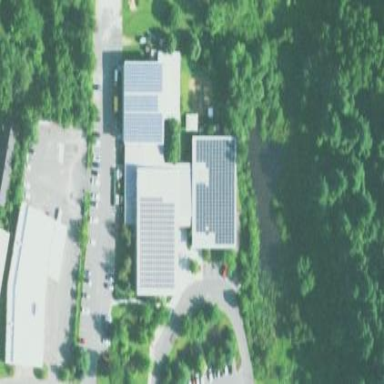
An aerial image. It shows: Community centre building.